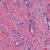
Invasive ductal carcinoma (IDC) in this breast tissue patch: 1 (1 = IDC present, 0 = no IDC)